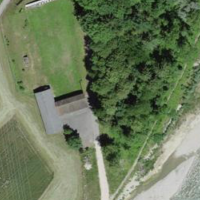
EUNIS habitat code: 41
Species observed at this site:
Oenothera glazioviana